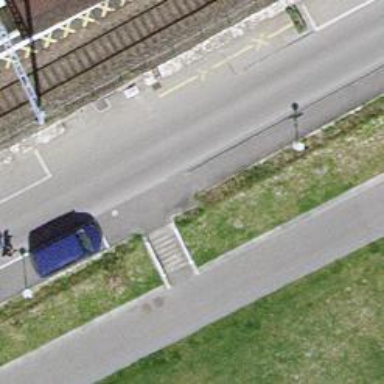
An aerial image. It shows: Unmarked road crossing.